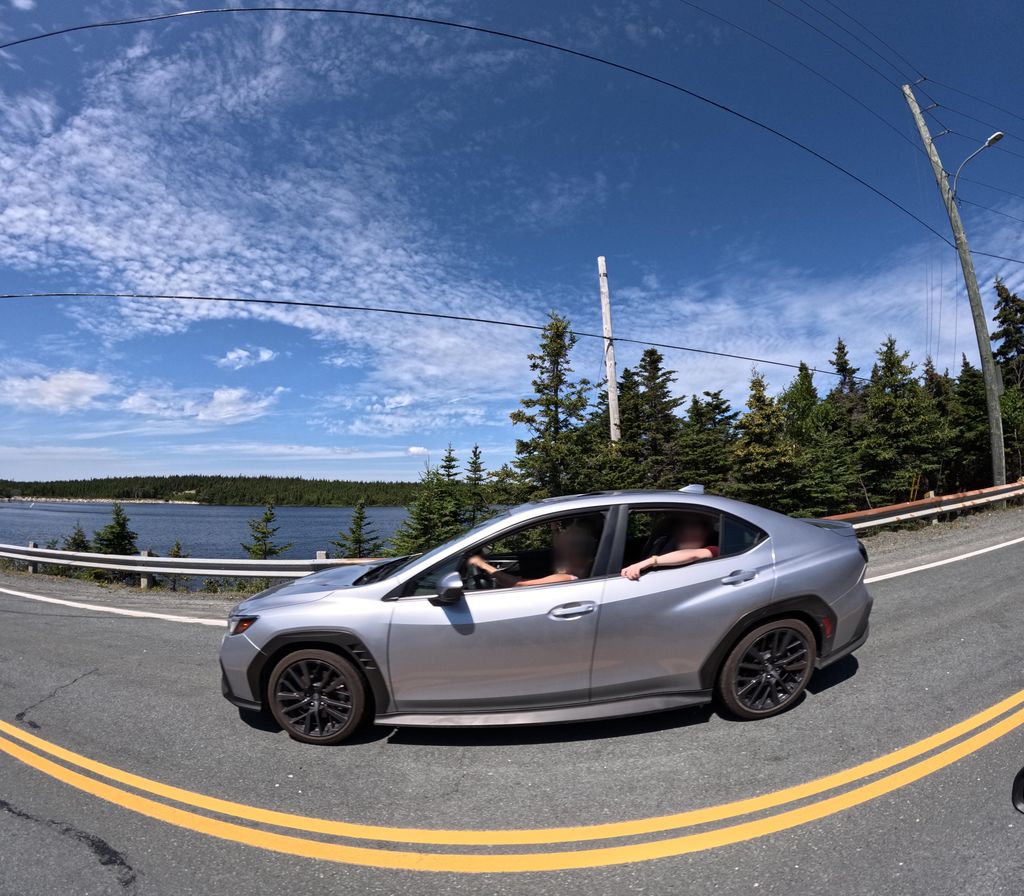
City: st_johns